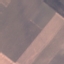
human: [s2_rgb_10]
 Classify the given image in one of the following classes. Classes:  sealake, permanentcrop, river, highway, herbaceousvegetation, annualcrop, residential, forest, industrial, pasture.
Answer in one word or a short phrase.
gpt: AnnualCrop